Question: In my app Im using different open source libraries , that throws different exceptions .
I don't have experience in dealing in way with exception handling ,I always just did the try/catch thing , when I know
there is problem .
Now I like to build some kind of object that handles all exceptions inside it . and I don't have idea how to start and even if it possible
For example I have my class A and B
'''
Class A
{
void method1()
{
Foo foo = new foo // external lib throws throw std::bad_alloc();
}
};
Class B
{
Void method1()
{
Int d = m_foo[0] // external lib throw std::runtime_error( message );
}
};
'''
I want somehow to handle those kinds and others in central place in my application
What strategy should I use ?
after trying the suggestion offered and implemented the try/catch in the main of my application , the problem it never gets there when the exception throws all im getting is this but its never gets to the try/catch:

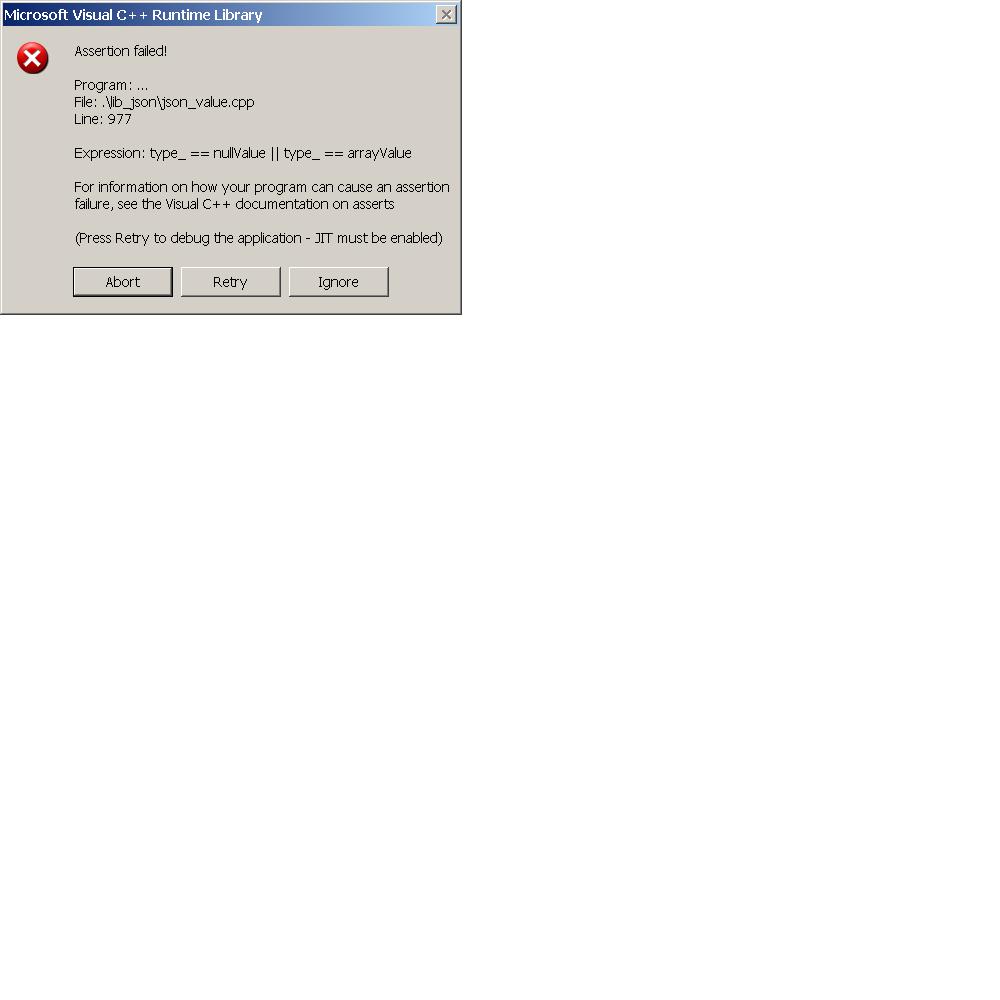
Answer: You can use a 'try... catch' structure in your 'main()' function. All exceptions of the C++ standard library derive from 'std::exception', so that's a good back up. However, you should discriminate all different kinds of exceptions, or at least, those more common. You can also create your own exceptions, as classes deriving from 'std::runtime_error'. You can have multiple sections, but ordered from the one more specific to the more general one.
'''
try {
// more things...
}
catch(const std::bad_alloc &ba)
{
// memory error
std::cerr << "Memory error" << std::endl;
exit( EXIT_FAILURE );
}
catch(const std::runtime_error &re)
{
// customized error, probably
std::cerr << "ERROR: " << re.what() << std::endl;
exit( EXIT_FAILURE );
}
catch(const std::exception &e)
{
// general (unexpected) error
std::cerr << "Unexpected ERROR: " << e.what() << std::endl;
exit( EXIT_FAILURE );
}
'''
Remember you need to #include 'stdexcept' and 'exception'.
Hope this helps.